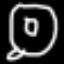
Label: clock